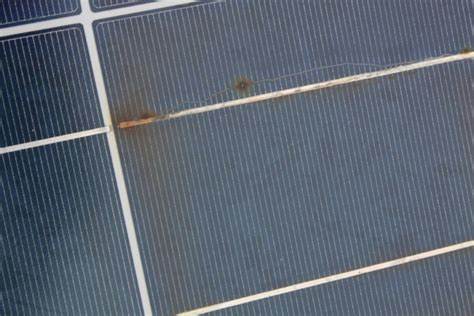
Label: Electrical-damage